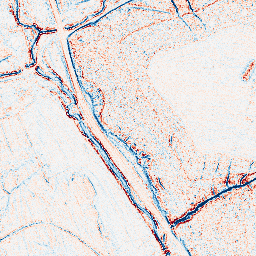
Category: edge_preserving
Decomposition family: anisotropic_diffusion
Decomposition parameters: iterations: 5
kappa: 10
gamma: 0.1
Upsampling method: sinc_hamming
Upsampling parameters: scale: 4
kernel_size: 16
Upsampling scale: 4